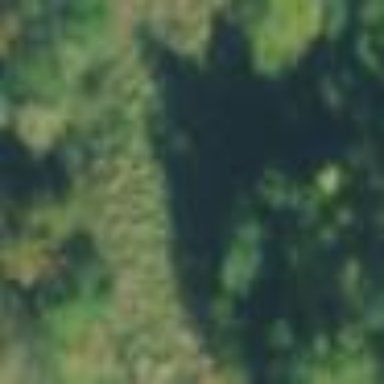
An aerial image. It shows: Swamp in wetland area.